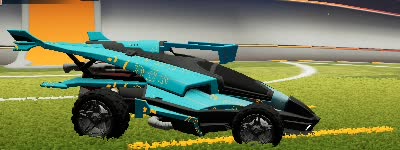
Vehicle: aftershock